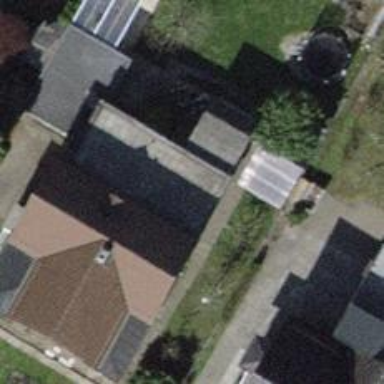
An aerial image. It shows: Detached building.